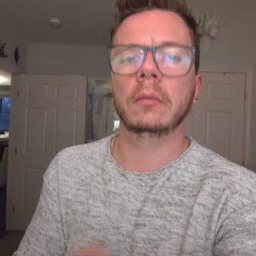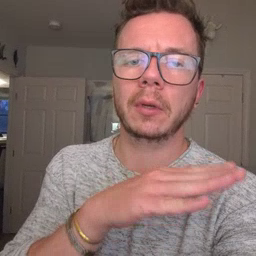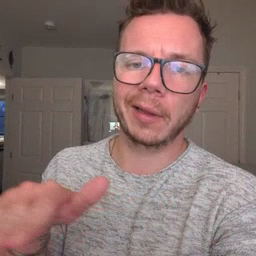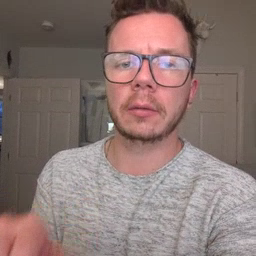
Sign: clean